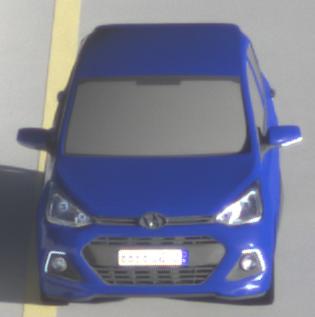
Make: Hyundai
Model: i10
Detailed model: Gen. 2
Model produced from: 2013
Model produced until: 2019
Doors: 5
Color: blue
Road condition: dry road
Daytime: sunrise or sunset
Contrast: high contrast